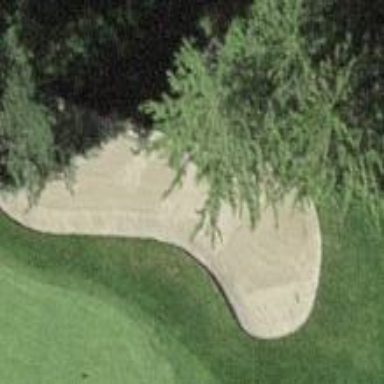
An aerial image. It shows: Golf bunker filled with natural sand.